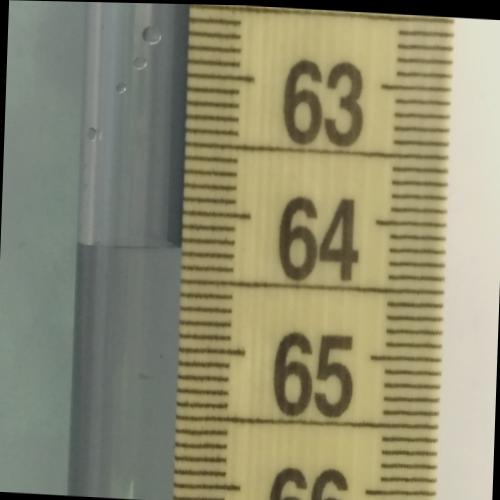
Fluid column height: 64.3 cm